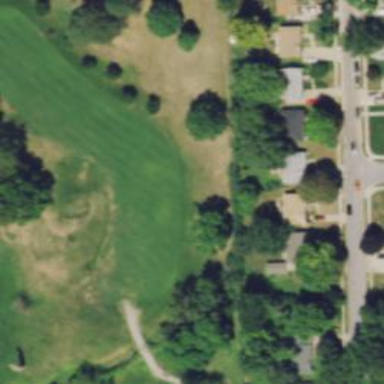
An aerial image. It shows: View of golf hole.